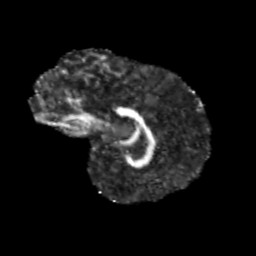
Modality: FA
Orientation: sagittal
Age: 9
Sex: male
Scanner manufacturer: siemens
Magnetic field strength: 3 T
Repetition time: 3.8 s
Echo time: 0.07 s